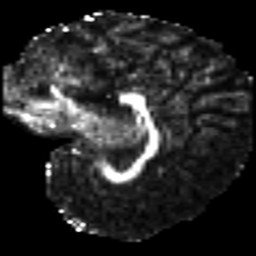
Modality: FA
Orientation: sagittal
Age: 25
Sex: female
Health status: ill
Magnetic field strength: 3 T
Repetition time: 9 s
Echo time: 0.093 s